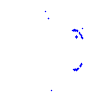
Particle: proton